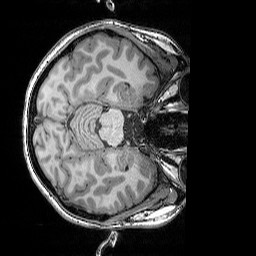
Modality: T1w
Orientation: axial
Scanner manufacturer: siemens
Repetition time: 2.25 s
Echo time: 0.00418 s